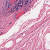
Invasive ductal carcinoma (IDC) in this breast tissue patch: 0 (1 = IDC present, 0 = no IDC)